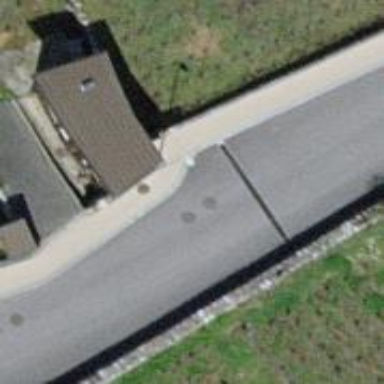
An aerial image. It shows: Unclassified road with asphalt surface.